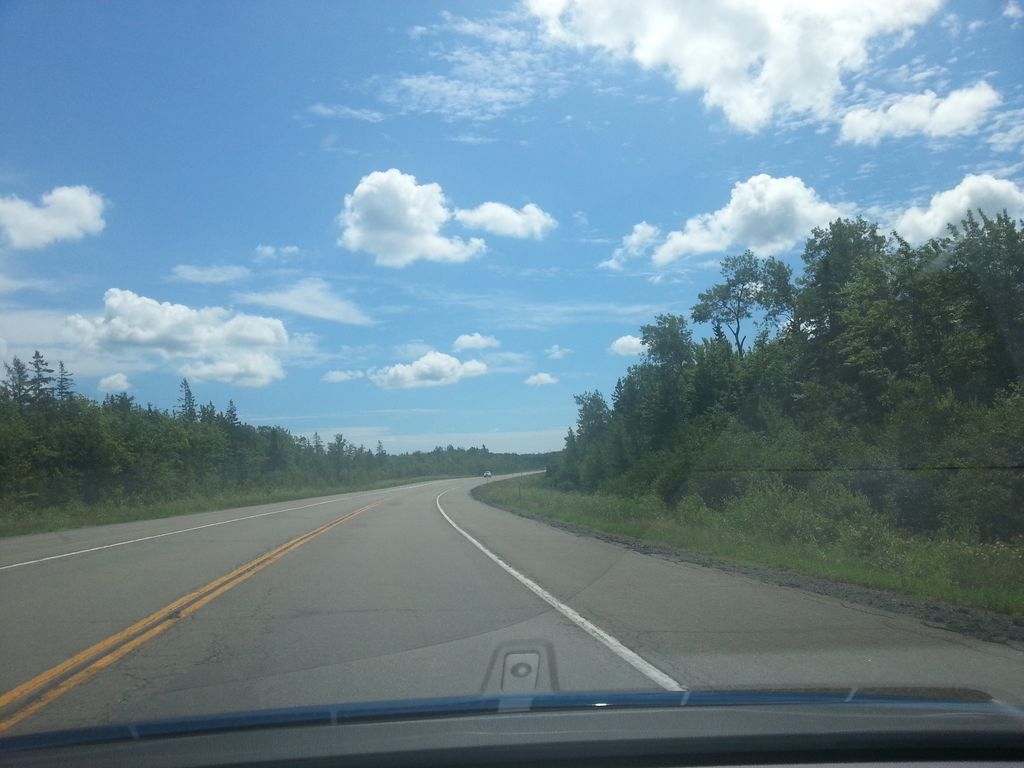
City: charlottetown